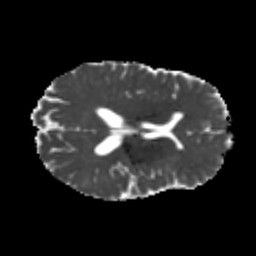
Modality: MD
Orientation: axial
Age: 25
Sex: male
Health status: healthy
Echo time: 0.074 s